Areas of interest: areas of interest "Wanda Plaza (Zhengzhou Zhongyuan Branch)"
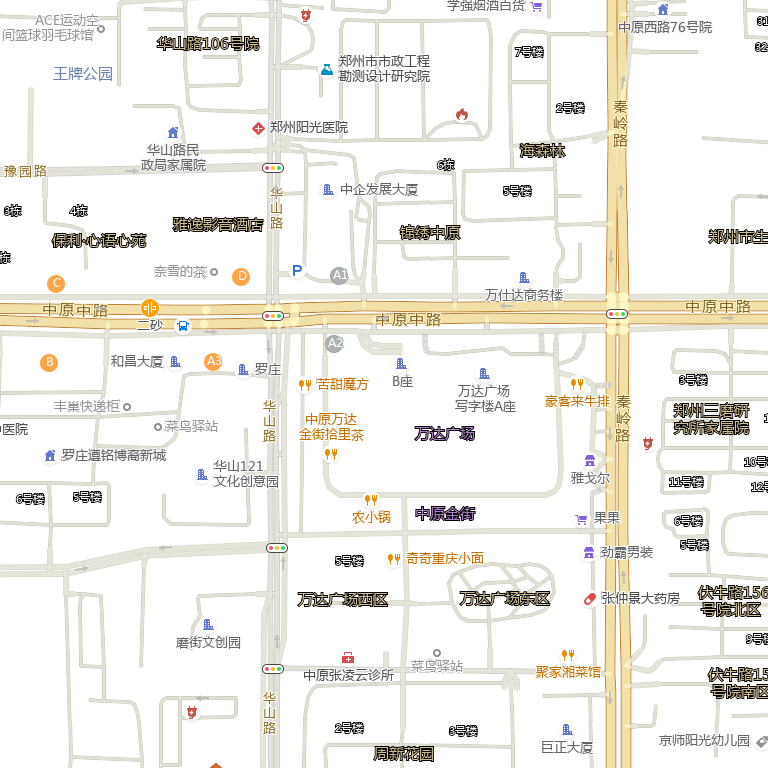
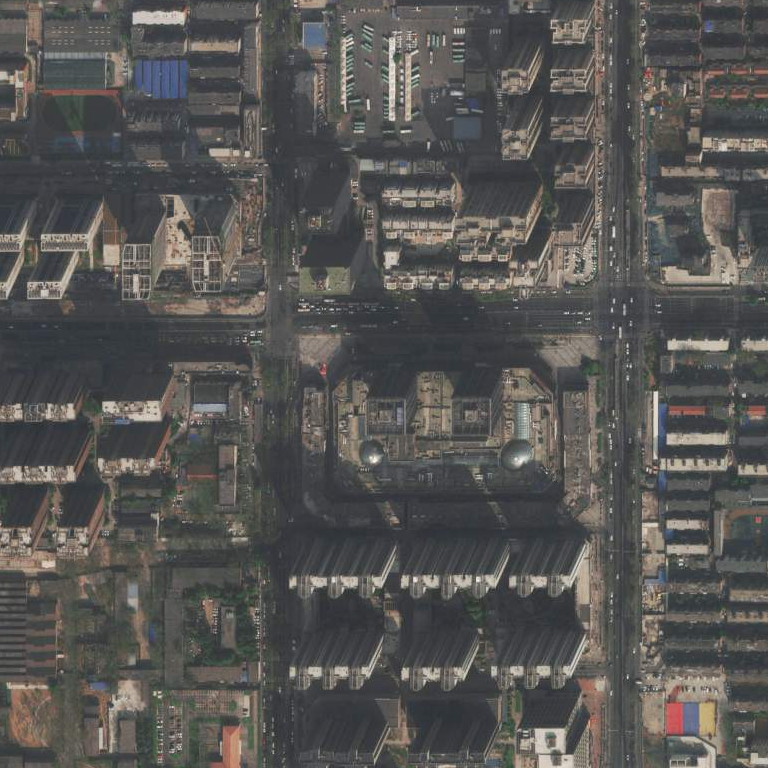